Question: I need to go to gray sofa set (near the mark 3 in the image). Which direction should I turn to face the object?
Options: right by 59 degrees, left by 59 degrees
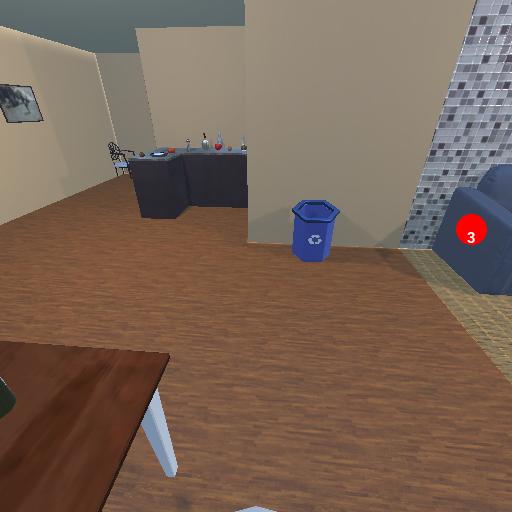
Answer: right by 59 degrees